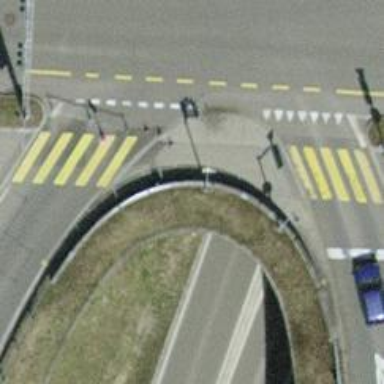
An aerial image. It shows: Tunnel with asphalt surface for motor vehicles. It is primary link highway.